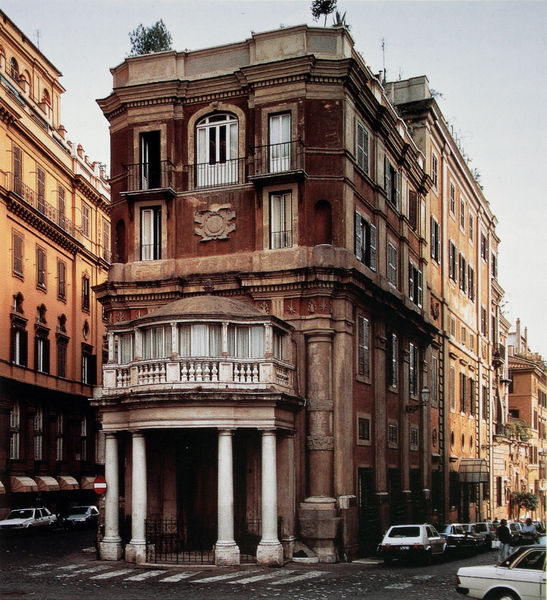
Titel: Ansicht des Palazzo Zuccari in Rom
Künstler: Federico Zuccari
Standort: Rom
Institution: Palazzo Zuccari
Schlagwörter: baum, weiß, menschen, stadt, fenster, frankreich, marmor, paris, straße, säule, säulen, terasse, dach, gebäude, haus, rot, tier, zaun, ornament, architektur, barock, stein, brunnen, balkon, terrasse, ecke, fassade, italien, mauer, backstein, platz, pilaster, vorhänge, ornamente, seitenansicht, metall, stuck, geländer, tor, balkone, foto, fotografie, eingang, erker, veranda, palazzo, balustrade, kreuzung, kapitelle, rom, kapitell, portal, wappen, sims, gesims, üppig, sandstein, portikus, historismus, ballustrade, dorisch, autos, klassisch, flachdach, dachterrasse, vorgelagert, parken, postmoderne, sträuche, verkehrsschild, dachterasse, gesime, gelädner, zebrastreifen, einbahnstrasse, 4, socjel, strtaße, hertziana, grossbürgerlich, pflaznen